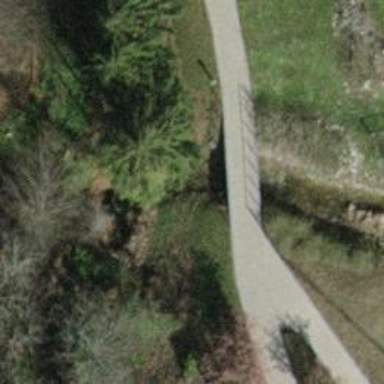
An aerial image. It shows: Path on bridge paved with paving stones.